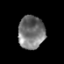
Tissue: prostate
Cell type: T cells
Senescence score: 0.3274
Nuclear area (px): 856
Mean DAPI intensity: 117.341